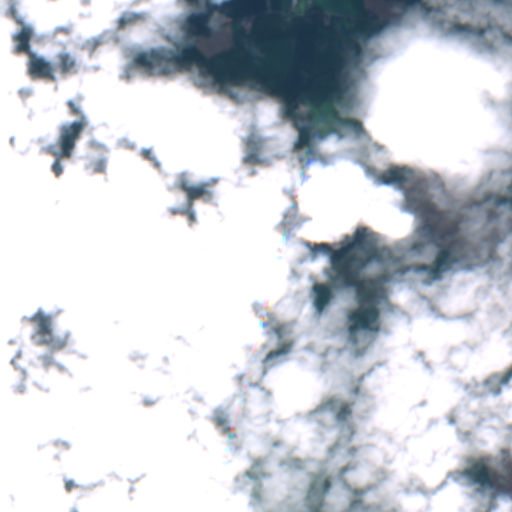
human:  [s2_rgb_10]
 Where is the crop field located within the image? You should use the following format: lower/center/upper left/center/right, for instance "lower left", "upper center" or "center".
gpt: The crop field is located in the lower left of the image.
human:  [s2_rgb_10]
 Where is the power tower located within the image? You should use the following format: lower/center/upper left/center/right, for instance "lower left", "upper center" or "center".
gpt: The power tower is located in the lower right of the image.
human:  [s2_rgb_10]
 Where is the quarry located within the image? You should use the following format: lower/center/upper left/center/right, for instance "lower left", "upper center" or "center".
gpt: The quarry is located in the lower left of the image.
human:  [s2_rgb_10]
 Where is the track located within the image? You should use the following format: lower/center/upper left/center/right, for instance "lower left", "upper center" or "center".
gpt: There is no track in the image.